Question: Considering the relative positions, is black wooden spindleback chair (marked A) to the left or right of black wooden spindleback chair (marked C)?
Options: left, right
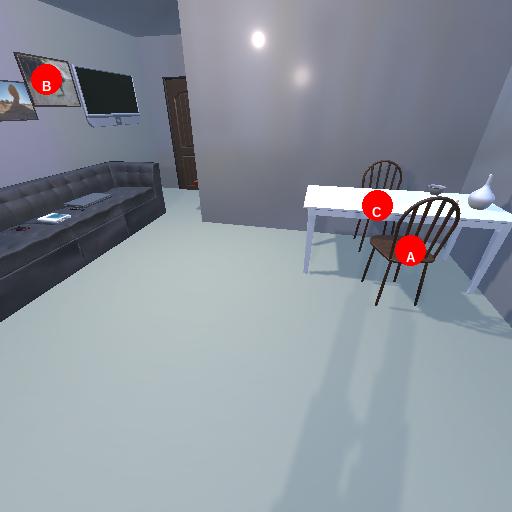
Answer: left